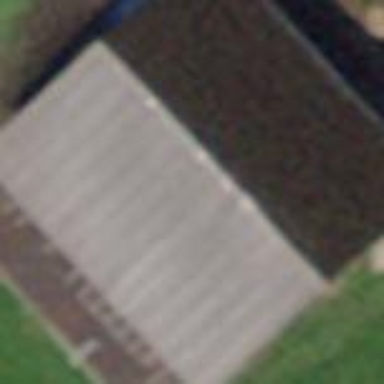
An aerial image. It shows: Rural barn.